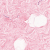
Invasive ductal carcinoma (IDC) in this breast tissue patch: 0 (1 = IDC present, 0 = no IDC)